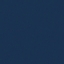
Land use / land cover: SeaLake